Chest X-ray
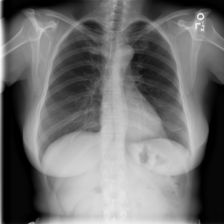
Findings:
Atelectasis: negative
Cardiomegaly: negative
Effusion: negative
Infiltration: negative
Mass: negative
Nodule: negative
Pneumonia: negative
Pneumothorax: negative
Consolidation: negative
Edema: negative
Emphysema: negative
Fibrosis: negative
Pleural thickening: negative
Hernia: negative